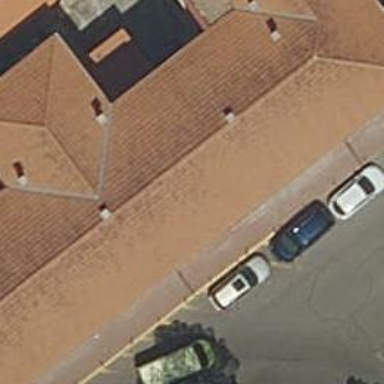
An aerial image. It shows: View of roof of building.